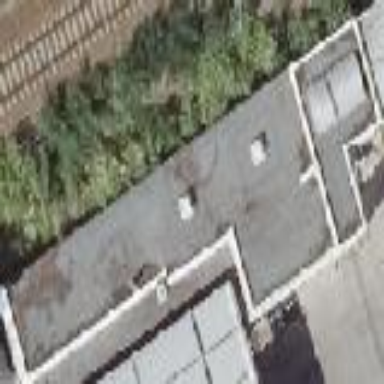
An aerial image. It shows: Industrial building with flat roof made of tar paper.